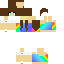
A female human skin with medium skin, wearing brown long hair dressed in a blue hoodie and black pants, featuring a closed mouth.